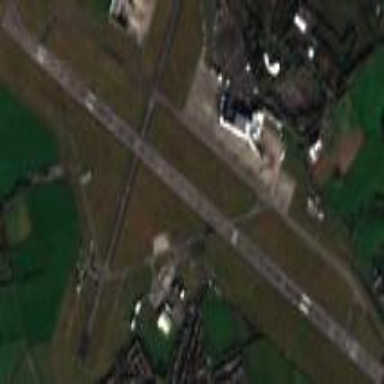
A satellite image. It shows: Runway in airport area.